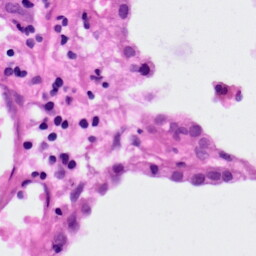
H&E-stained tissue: Lung